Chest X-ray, PA view. Patient: 61 years old, sex M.
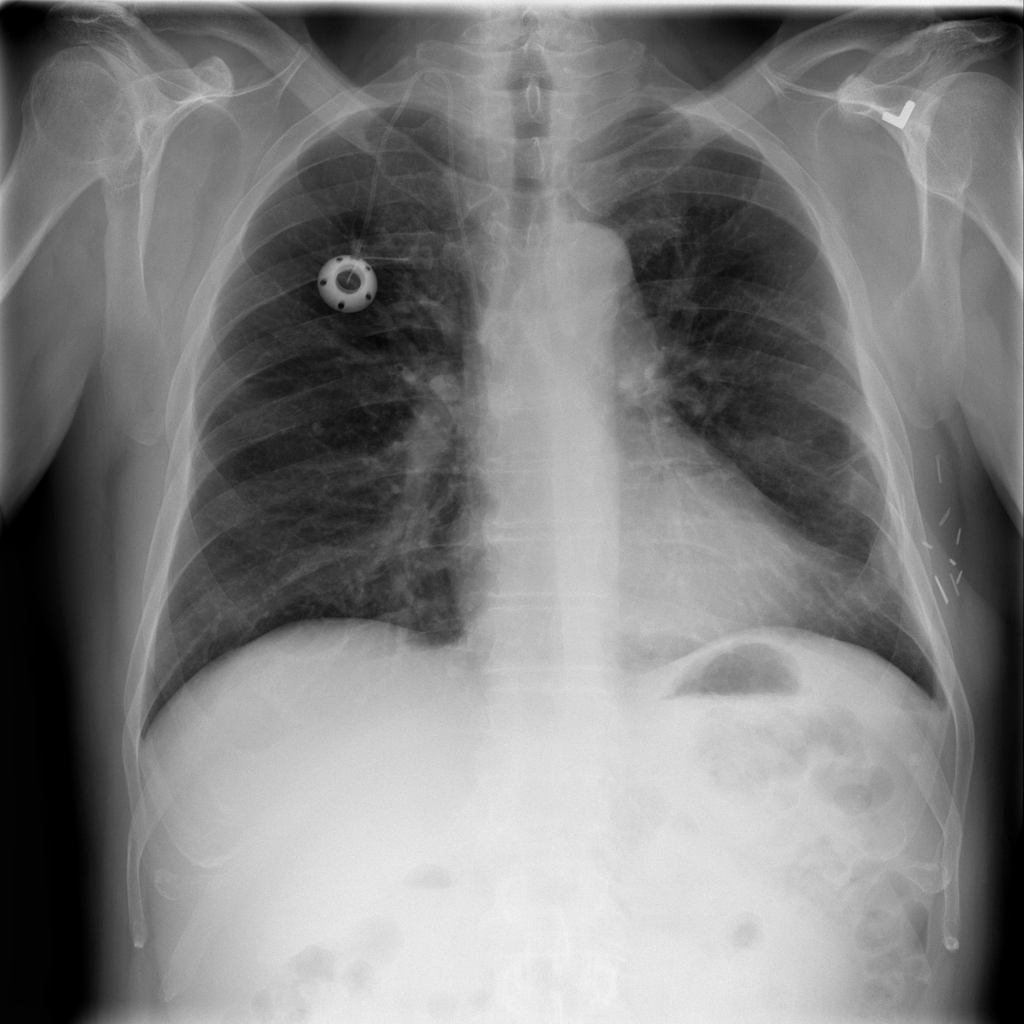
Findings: Effusion